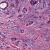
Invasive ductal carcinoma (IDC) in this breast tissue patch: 1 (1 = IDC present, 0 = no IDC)